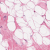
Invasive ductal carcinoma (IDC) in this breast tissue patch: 0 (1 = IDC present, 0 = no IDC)